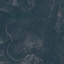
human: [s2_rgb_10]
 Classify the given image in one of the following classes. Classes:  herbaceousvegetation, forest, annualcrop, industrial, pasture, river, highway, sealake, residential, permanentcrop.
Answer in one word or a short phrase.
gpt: HerbaceousVegetation